Field crop: tomato
Growth stage: 1
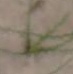
Species: cyperus